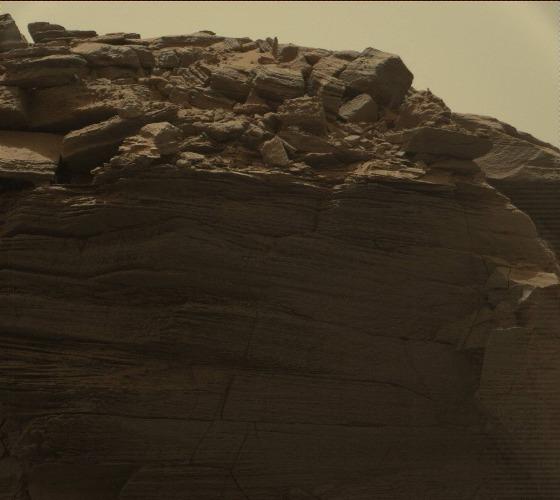
Terrain classes present: Bedrock, Shadow, Sky / Distant Mountains